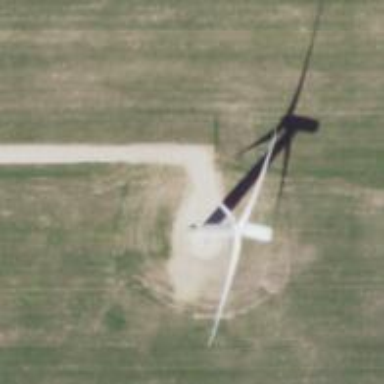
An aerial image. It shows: Wind generator using horizontal axis wind turbines.